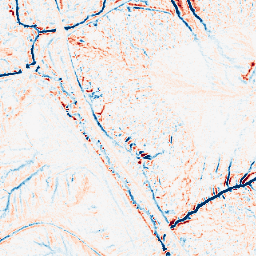
Category: edge_preserving
Decomposition family: median
Decomposition parameters: size: 7
Upsampling method: sinc_blackman
Upsampling parameters: scale: 2
kernel_size: 4
Upsampling scale: 2